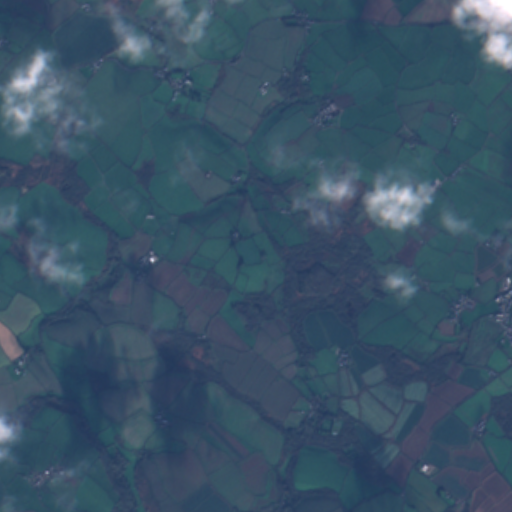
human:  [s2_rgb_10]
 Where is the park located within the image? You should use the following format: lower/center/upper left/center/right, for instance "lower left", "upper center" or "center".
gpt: The park is located in the upper center of the image.
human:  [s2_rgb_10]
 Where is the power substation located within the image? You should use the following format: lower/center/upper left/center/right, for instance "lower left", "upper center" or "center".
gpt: The power substation is located in the upper right of the image.
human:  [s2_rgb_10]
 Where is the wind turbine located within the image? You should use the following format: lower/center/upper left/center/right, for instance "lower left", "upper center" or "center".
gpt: The wind turbine is located in the center of the image.
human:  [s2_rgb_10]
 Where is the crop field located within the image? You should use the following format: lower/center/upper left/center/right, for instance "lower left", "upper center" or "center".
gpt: There is no crop field in the image.